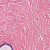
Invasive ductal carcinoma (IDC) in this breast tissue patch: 0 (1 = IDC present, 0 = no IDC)